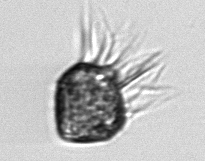
Label: Strombidium_morphotype2